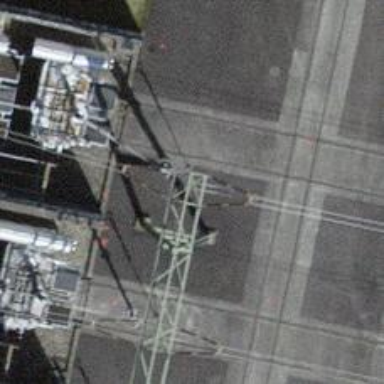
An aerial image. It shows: Power line with 3 cables in bay configuration.